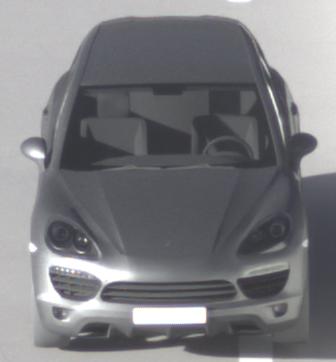
Make: Porsche
Model: Cayenne
Detailed model: Cayenne (958)
Model produced from: 2010/05
Model produced until: 2014/07
Doors: 5
Color: gray
Road condition: dry road
Daytime: morning or afternoon
Contrast: high contrast